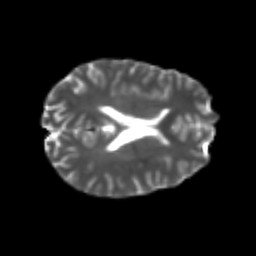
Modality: T2w
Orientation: axial
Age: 22
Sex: male
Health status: healthy
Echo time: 0.074 s